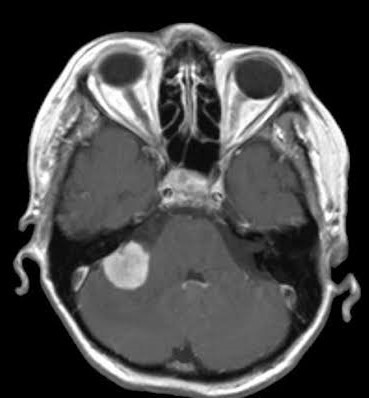
Label: meningioma